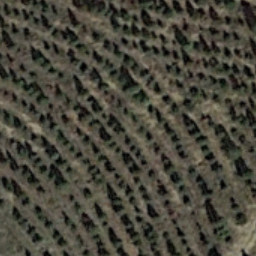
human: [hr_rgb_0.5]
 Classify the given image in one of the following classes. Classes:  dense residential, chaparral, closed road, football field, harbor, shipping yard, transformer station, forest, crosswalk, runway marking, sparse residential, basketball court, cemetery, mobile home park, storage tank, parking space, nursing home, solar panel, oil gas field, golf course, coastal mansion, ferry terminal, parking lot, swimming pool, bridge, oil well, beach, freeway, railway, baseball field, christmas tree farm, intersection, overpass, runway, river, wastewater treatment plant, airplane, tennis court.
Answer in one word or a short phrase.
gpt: christmas tree farm